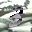
Label: 3